Question: I am trying to read an API into a SQL database directly.
'''
--Set Header
Declare @header nvarchar(max) = '[{
"Name": "Authorization",
"Value" :"b/XdI6IQzCviZOGJ0E+002DasdoKUFOPmVDkwpQDbQjm3w/qkdxDUzmqvSYEZDCmJGWpA23OTlhFpxRHFz3WOsvay8V58XdIp/UIsr5TpCdMwtW3QsadasdXF2ahwQYp2O6GzKlJciZKZNZjg+W7wqdlB75asdasdasu/p8isu1SLy9b32gS33LR1Ievk/eYZdjPLP4Mx6qZH10yo1UvDfMhHjRw4UrYLOR/44BEW4hON0C+qfessG5+oFgg2J+RrUyfbcIvUz7DG1LUohmyDWJclSC7qqqYRFWVZG2GjwXbeHbTbAfoDa/0Q9iZNanAOJ4ElG/3/hukeFBWQBOI+cGURskFvrHKLGgLReHRM4kZFtlOg+5kzilw6pkH8hqutxT77otJKwH+iYRzH5lgbC"
}]';
--Set URL
Declare @wurl varchar(max) = 'https://in901.eu1.qb.com/IDORequestService/MGRestService.svc/json/ue_BBL_MSRPPricings/ItemCode,Country,MSRP/adv/?filter=ItemCode=''KA-2-1-SPD'' AND Country=''AU'''
Declare @ts as table(Json_Table nvarchar(max))
insert into @ts
--Get Account Data
exec [dbo].APICaller_GET_headers
@wurl
,@header
SELECT *
FROM OPENJSON((select * from @ts),'$."Items"')
'''
The output is
I am now trying to write this data in a table by extending the above select statement with WITH as below
'''
SELECT *
FROM OPENJSON((select * from @ts),'$."Items"')
WITH (
Number varchar(200) '$.Name',
Number varchar(200) '$.Value'
) a
'''
This is the JSON output
'''
[{"Name":"ItemCode","Value":"KA-2-1-SPD"},{"Name":"Country","Value":"AU"},{"Name":"MSRP","Value":"150.<PHONE>"},{"Name":"_ItemId","Value":"PBT=[ue_BBL_MSRPPricing] MSRP.DT=[2020-02-07 13:27:35.097] MSRP.ID=[a4bdcc19-d00c-4fe7-9ad0-4e6b4aaa9cbb]"}]
'''
But it is not working and keep getting null. Any idea?
Thanks
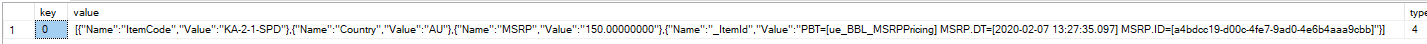
Answer: I'm able to reproduce the issue from question with the following test case.
Table and JSON:
'''
DECLARE @ts AS TABLE(Json_Table nvarchar(max))
INSERT INTO @ts VALUES (N'{
"Items":[
[
{
"Name":"ItemCode",
"Value":"KA-2-1-SPD"
},
{
"Name":"Country",
"Value":"AU"
},
{
"Name":"MSRP",
"Value":"150.<PHONE>"
},
{
"Name":"_ItemId",
"Value":"PBT=[ue_BBL_MSRPPricing] MSRP.DT=[2020-02-07 13:27:35.097] MSRP.ID=[a4bdcc19-d00c-4fe7-9ad0-4e6b4aaa9cbb]"
}
]
]
}')
'''
Statement with empty result:
'''
SELECT *
FROM OPENJSON((select * from @ts),'$."Items"') WITH (
Number varchar(200) '$.Name',
Number varchar(200) '$.Value'
) a
'''
The important question is what is the exact format of return JSON (the result from the 'exec [dbo].APICaller_GET_headers @wurl, @header' call). If the above test case matches the real case, what you need to do is to parse this JSON with an additional 'OPENJSON()' call:
'''
SELECT j2.*
FROM @ts t
CROSS APPLY OPENJSON(t.Json_Table, '$."Items"') j1
CROSS APPLY OPENJSON(j1.[value], '$') WITH (
Number varchar(200) '$.Name',
Number varchar(200) '$.Value'
) j2
-- or
SELECT j.*
FROM @ts t
CROSS APPLY OPENJSON(t.Json_Table, '$.Items[0]') WITH (
Number varchar(200) '$.Name',
Number varchar(200) '$.Value'
) j
'''
Result:
'''
Number Number
ItemCode KA-2-1-SPD
Country AU
MSRP 150.<PHONE>
_ItemId PBT=[ue_BBL_MSRPPricing] MSRP.DT=[2020-02-07 13:27:35.097] MSRP.ID=[a4bdcc19-d00c-4fe7-9ad0-4e6b4aaa9cbb]
'''
If you want to get 'ItemCode', 'Country', 'MSRP' and '_ItemId' as columns, you can use 'PIVOT' or aggregation:
'''
SELECT
MAX(CASE WHEN LOWER(Name) = 'itemcode' THEN value END) AS ItemCode,
MAX(CASE WHEN LOWER(Name) = 'country' THEN value END) AS Country,
MAX(CASE WHEN LOWER(Name) = 'msrp' THEN value END) AS MSRP,
MAX(CASE WHEN LOWER(Name) = '_itemid' THEN value END) AS ItemId
FROM (
SELECT j2.*
FROM @ts t
CROSS APPLY OPENJSON(t.Json_Table, '$."Items"') j1
CROSS APPLY OPENJSON(j1.[value], '$') WITH (
Name varchar(200) '$.Name',
Value varchar(200) '$.Value'
) j2
) x
'''